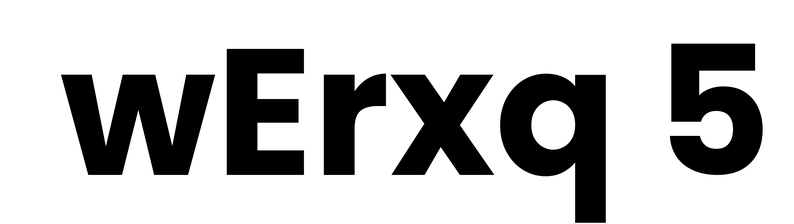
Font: Poppins-Bold